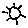
Label: sun